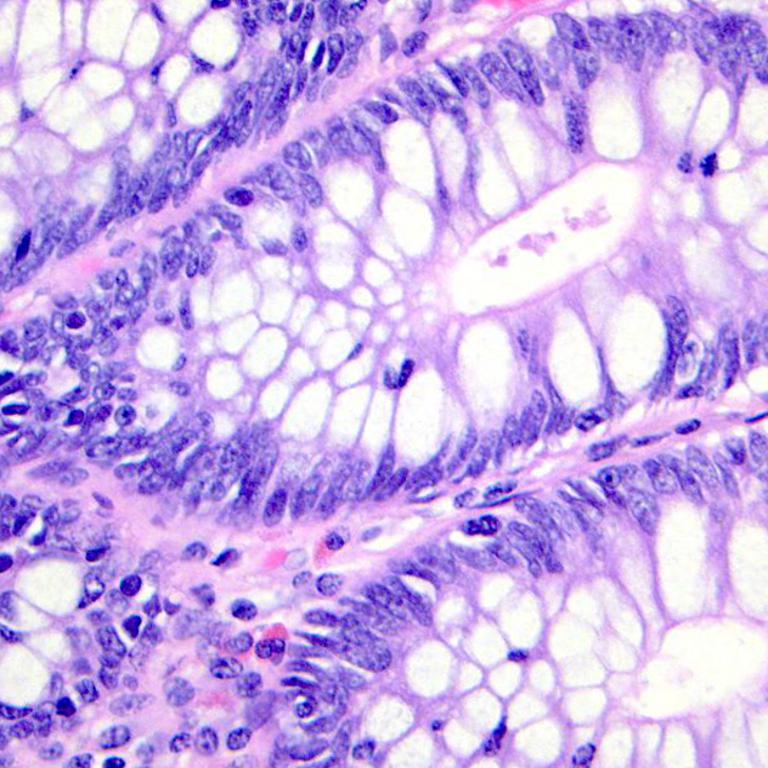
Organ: colon
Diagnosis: benign